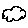
Label: cloud